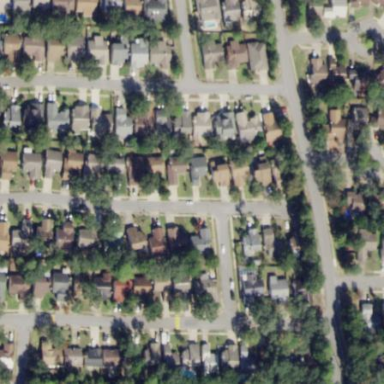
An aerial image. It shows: This residential area consists of single-family homes.